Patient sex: F
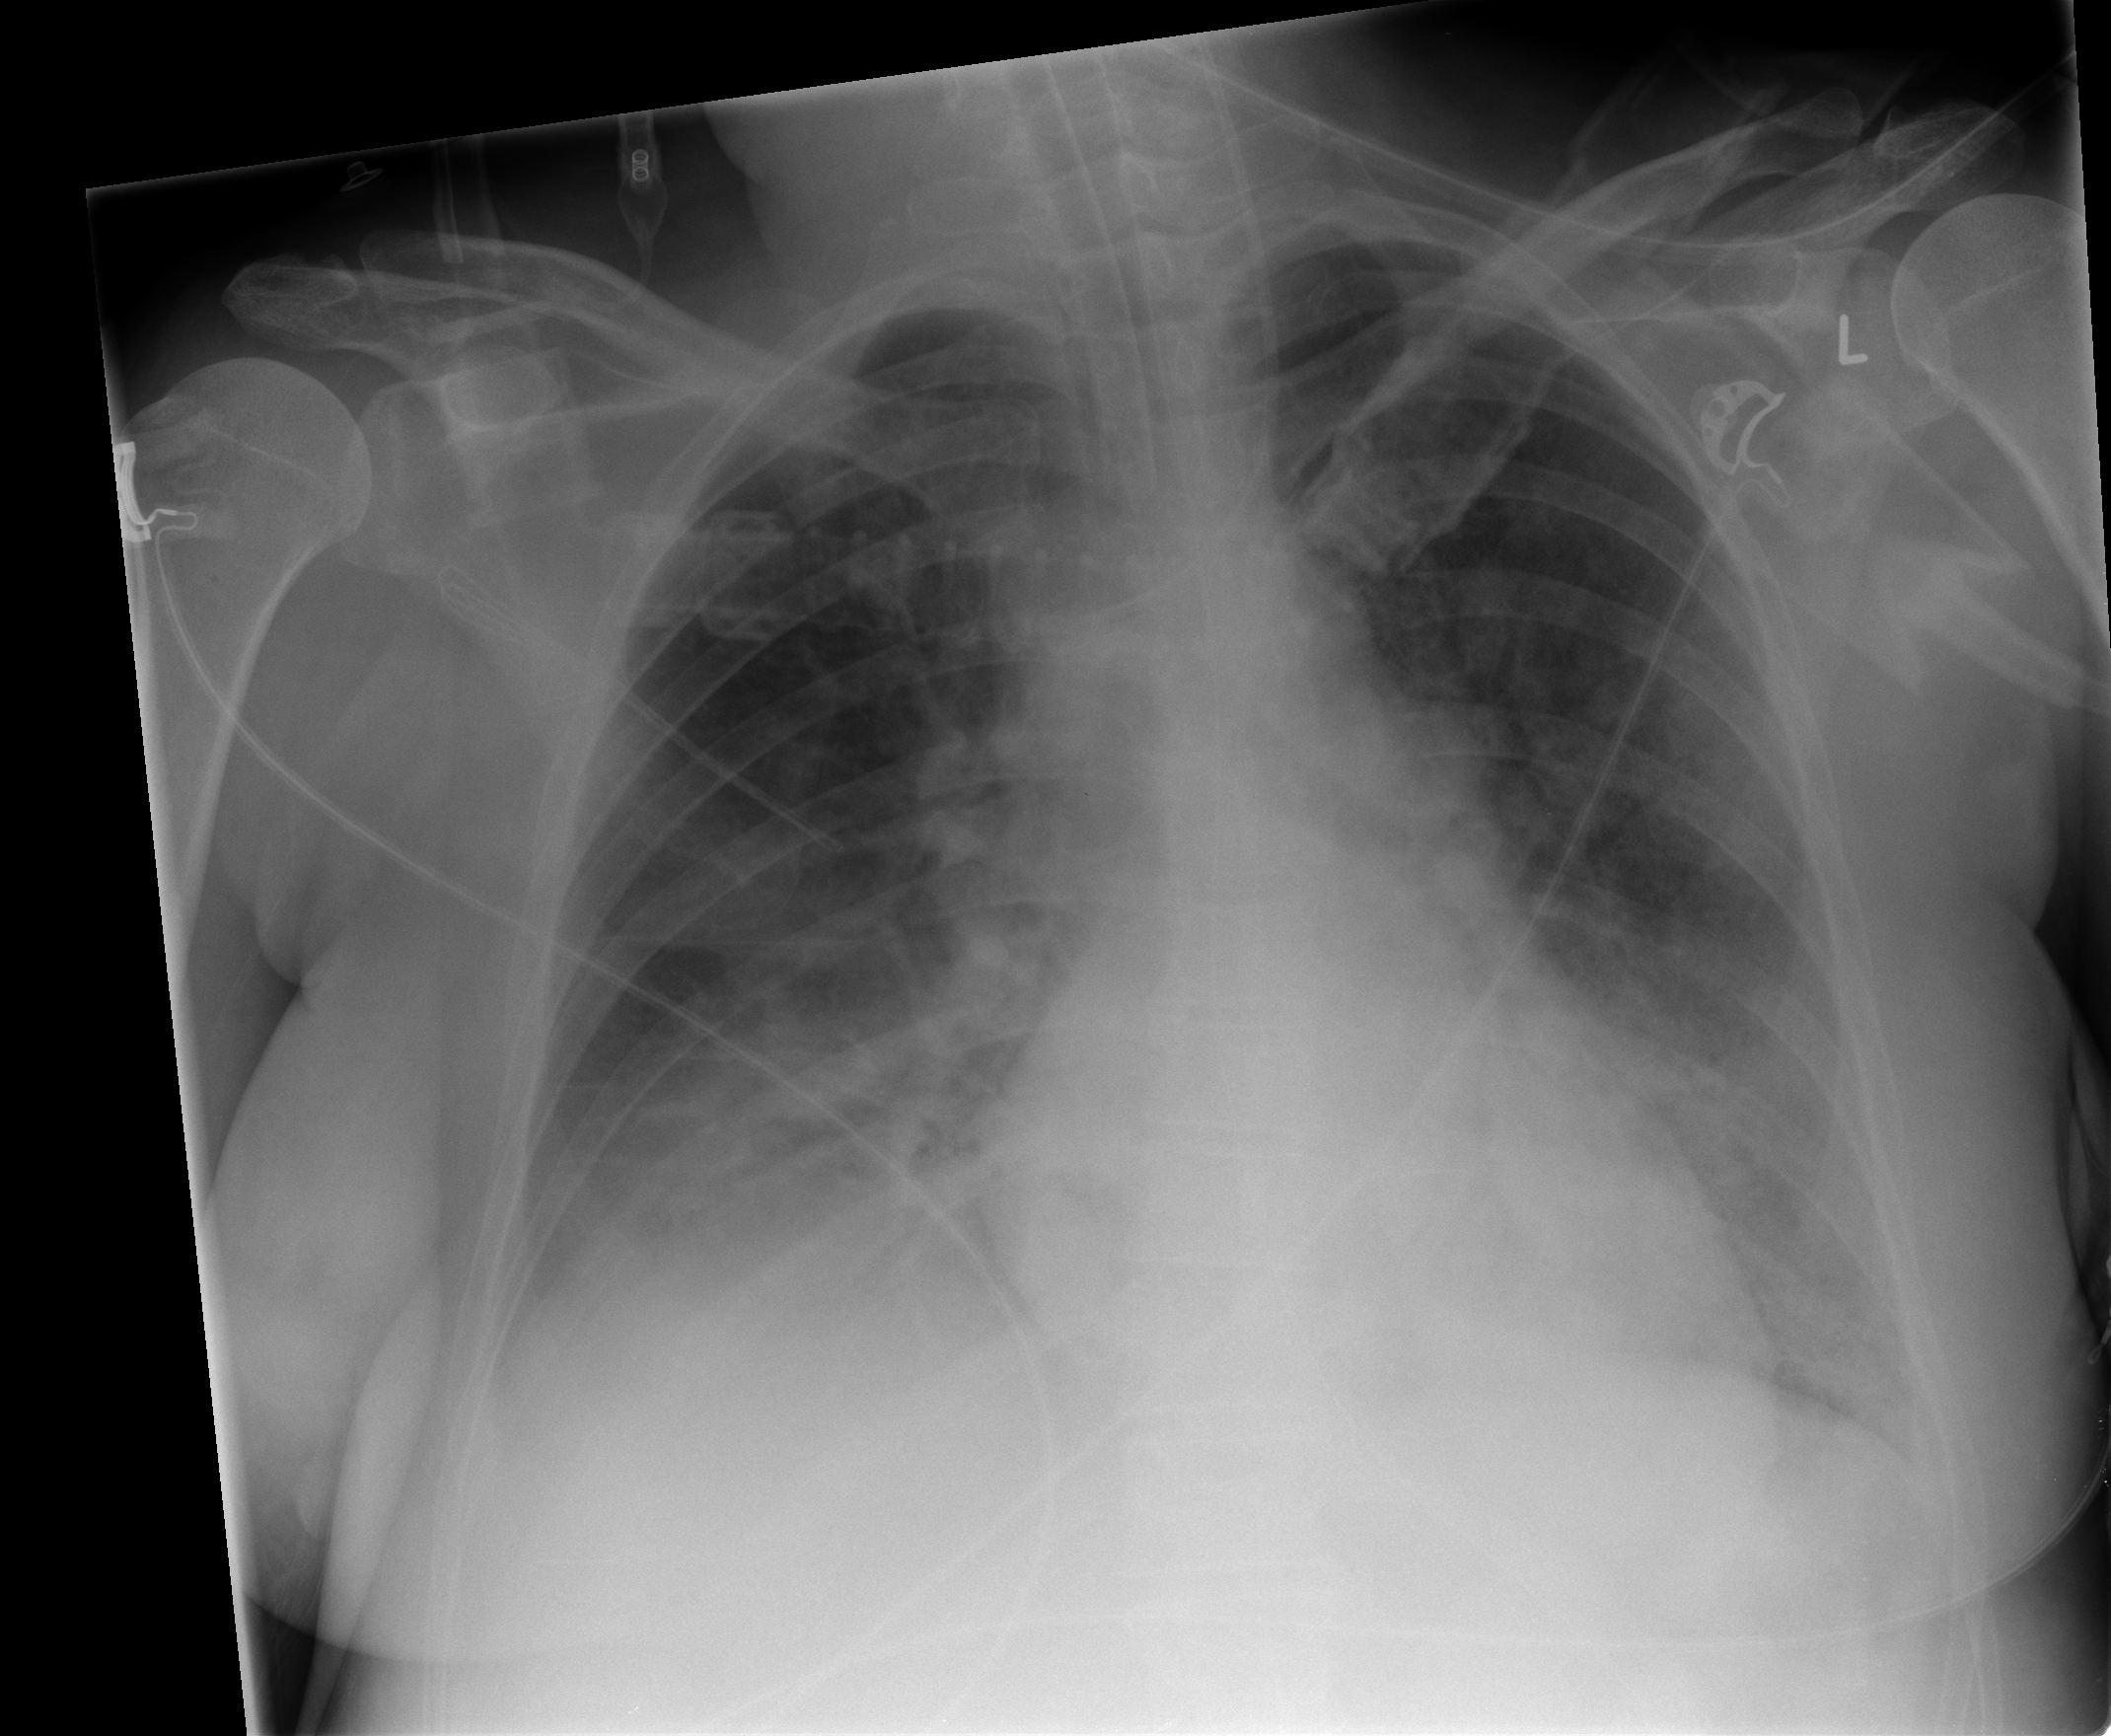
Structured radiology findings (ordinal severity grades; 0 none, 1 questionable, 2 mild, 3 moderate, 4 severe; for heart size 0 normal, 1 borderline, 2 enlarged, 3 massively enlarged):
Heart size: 1
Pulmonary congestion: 3
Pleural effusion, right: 2
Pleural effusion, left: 2
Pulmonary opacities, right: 3
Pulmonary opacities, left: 3
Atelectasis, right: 3
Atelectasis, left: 3